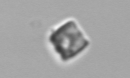
Label: Bacillariophyceae_morphotype1